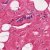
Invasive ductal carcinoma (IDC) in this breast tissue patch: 0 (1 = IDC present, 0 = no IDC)